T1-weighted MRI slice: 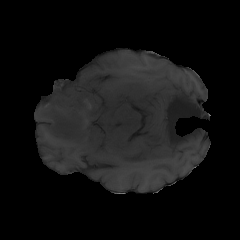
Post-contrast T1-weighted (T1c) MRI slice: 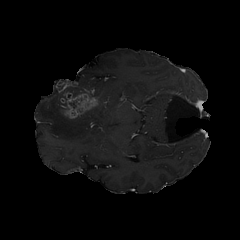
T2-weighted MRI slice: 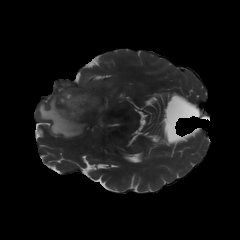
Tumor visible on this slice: yes